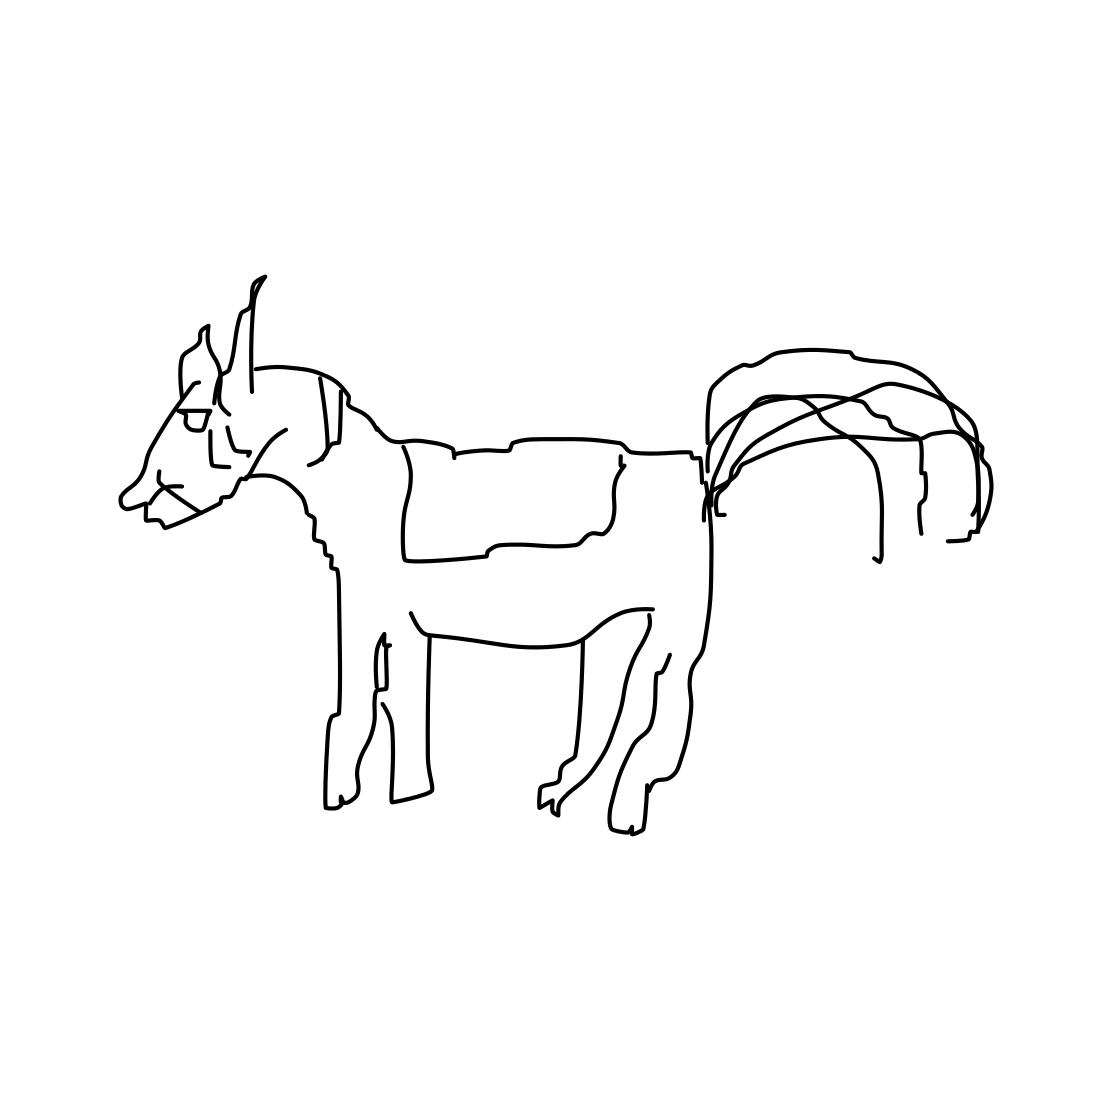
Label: horse